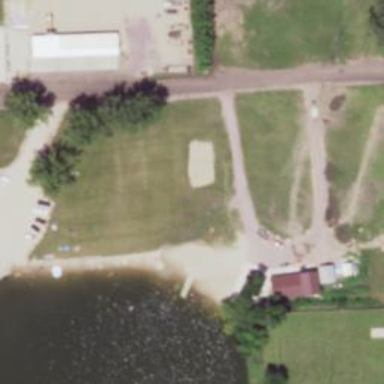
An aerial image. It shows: Volleyball court on leisure land pitch.